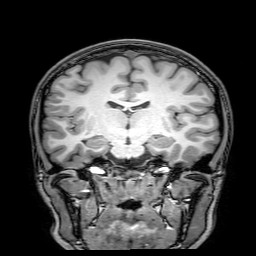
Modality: T1w
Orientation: sagittal
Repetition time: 0.00828 s
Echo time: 0.00388 s